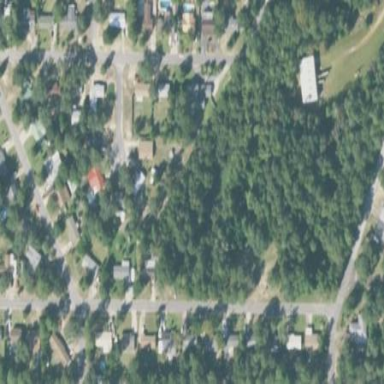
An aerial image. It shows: This residential area consists of single-family homes.